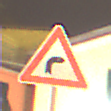
Verkehrszeichen: KurveRechts
Umgebung: Outdoor, Urban
Tageszeit: Night
Wetter: PartlyCloudy
Licht: Artificial
Jahreszeit: NotSpecified
Kontrast: HighContrast